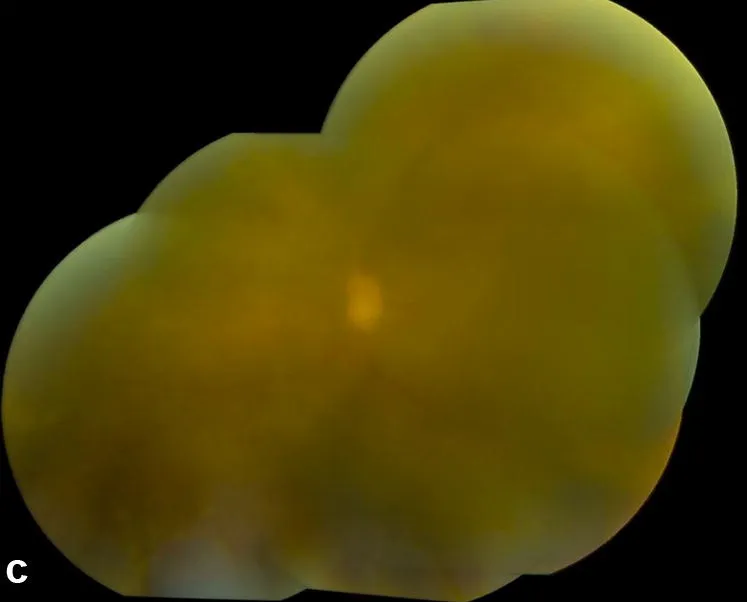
While the vitreous inflammation and retinal whitening has improved, optic nerve pallor and retinal vascular attenuation are observed (d).
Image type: ophthalmic_imaging (fundus_photograph)